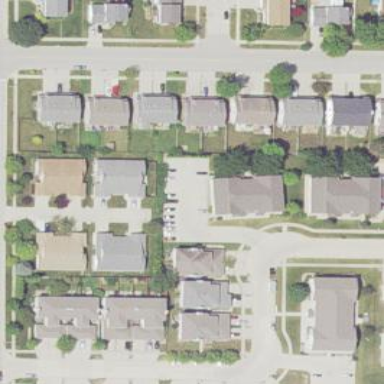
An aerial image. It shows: Condominium within residential area.